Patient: sex F, age 71
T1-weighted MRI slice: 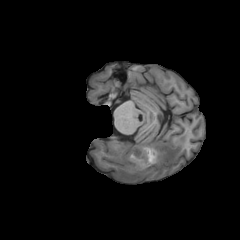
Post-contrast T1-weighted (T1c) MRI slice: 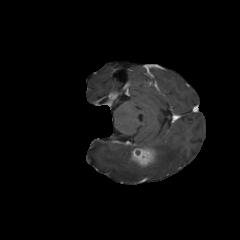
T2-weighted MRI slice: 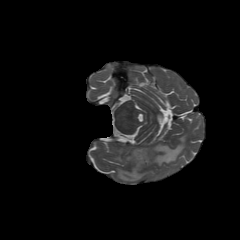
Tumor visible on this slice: yes
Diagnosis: Glioblastoma, IDH-wildtype
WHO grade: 4